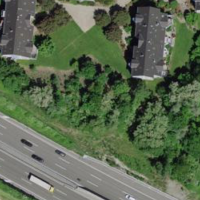
EUNIS habitat code: 57
Species observed at this site:
Datura stramonium